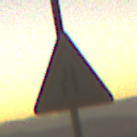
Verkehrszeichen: EinseitigVerengteFahrbahnLinks
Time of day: Dawn
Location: Outdoor (RoadRail)
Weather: Clear
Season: NotSpecified
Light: Natural